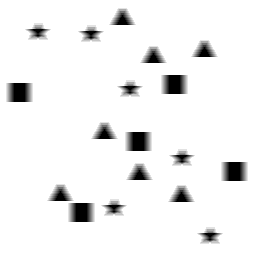
Squares: 5
Triangles: 7
Stars: 6
Total shapes: 18